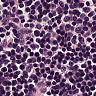
Metastatic tissue present: no